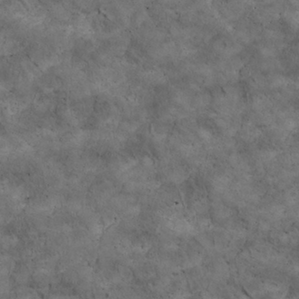
Label: non_frost